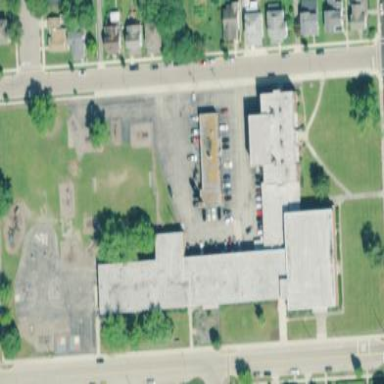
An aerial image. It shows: School.